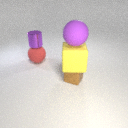
large yellow rubber cube below large purple rubber sphere